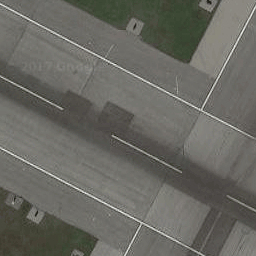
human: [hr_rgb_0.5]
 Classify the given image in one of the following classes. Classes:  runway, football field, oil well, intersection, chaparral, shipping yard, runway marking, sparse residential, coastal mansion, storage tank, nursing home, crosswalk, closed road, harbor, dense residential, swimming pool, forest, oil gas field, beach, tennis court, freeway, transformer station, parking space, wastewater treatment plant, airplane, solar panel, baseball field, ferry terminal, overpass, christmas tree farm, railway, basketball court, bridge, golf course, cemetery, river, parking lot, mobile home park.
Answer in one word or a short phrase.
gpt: runway